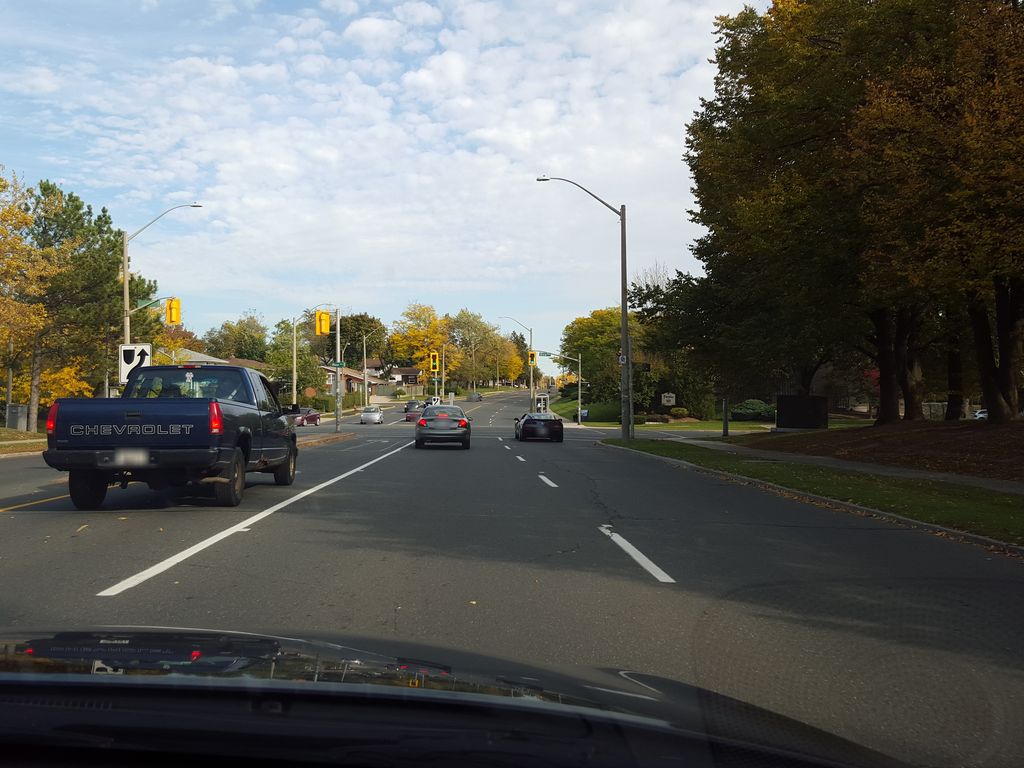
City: hamilton